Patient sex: F
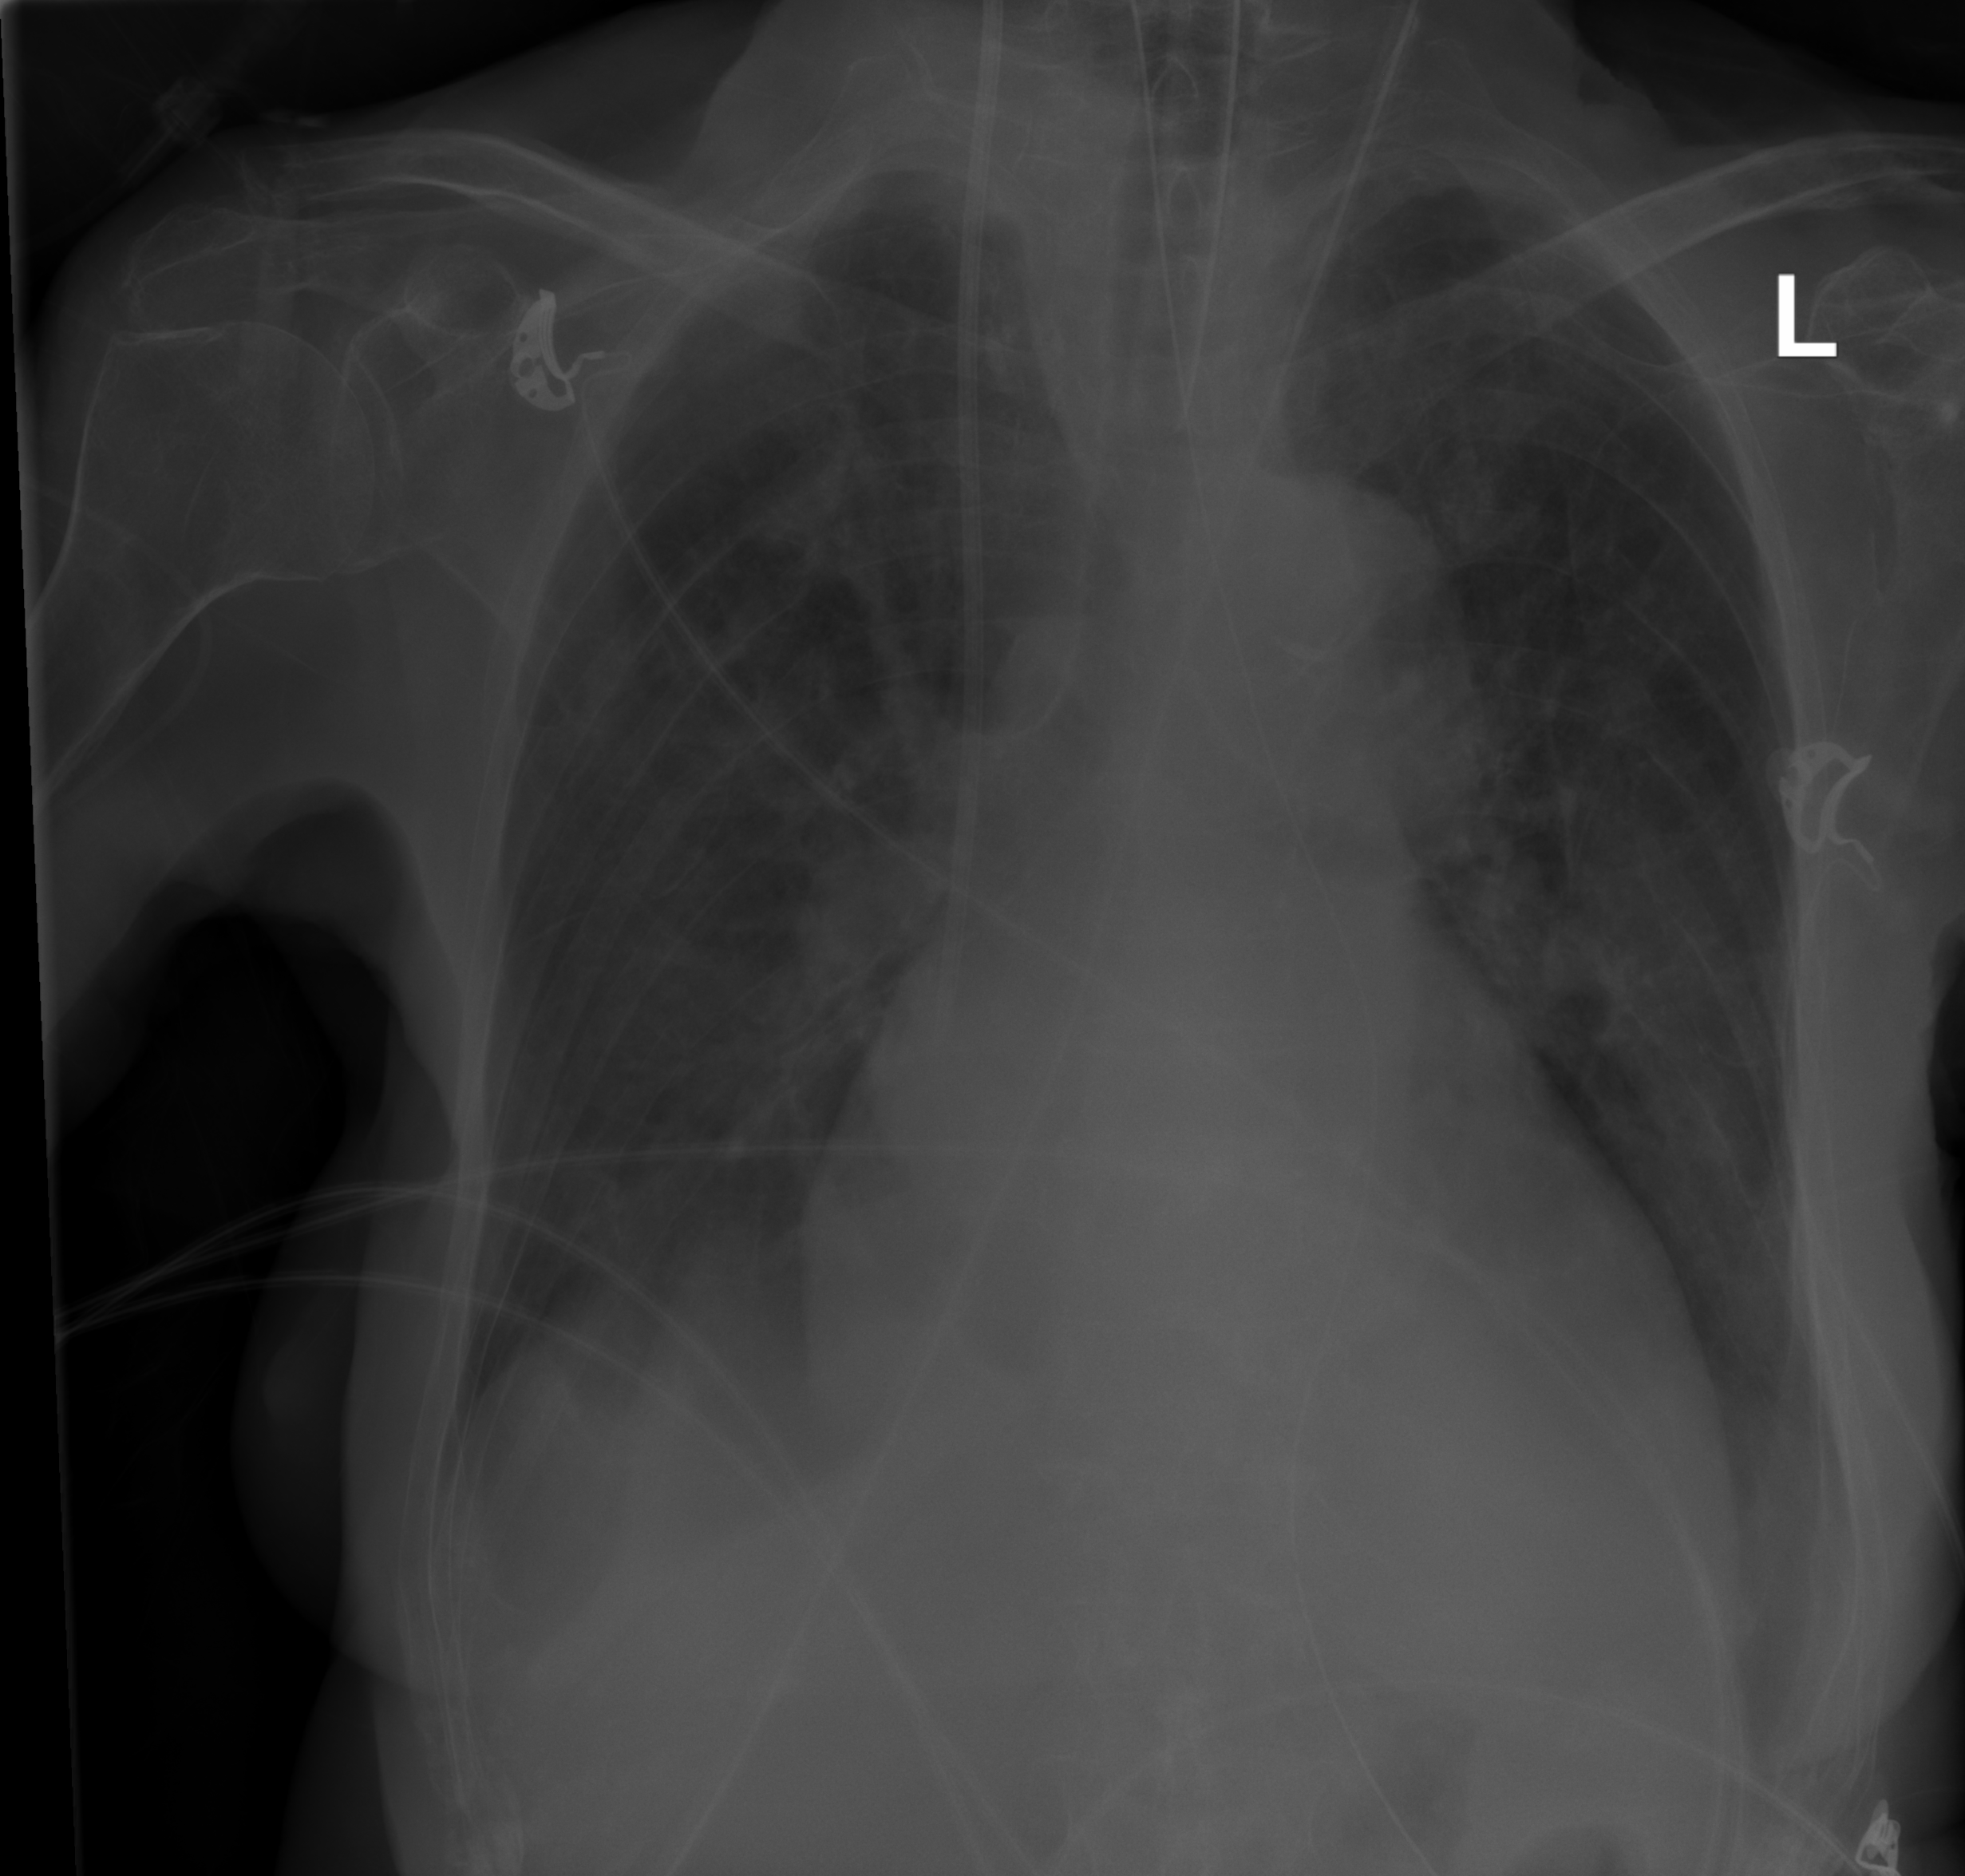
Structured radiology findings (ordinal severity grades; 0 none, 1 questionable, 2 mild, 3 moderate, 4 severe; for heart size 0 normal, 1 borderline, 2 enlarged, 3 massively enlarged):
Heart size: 2
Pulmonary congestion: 0
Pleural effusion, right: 2
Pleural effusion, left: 2
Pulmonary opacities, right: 2
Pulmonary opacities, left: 2
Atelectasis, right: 2
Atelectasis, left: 2